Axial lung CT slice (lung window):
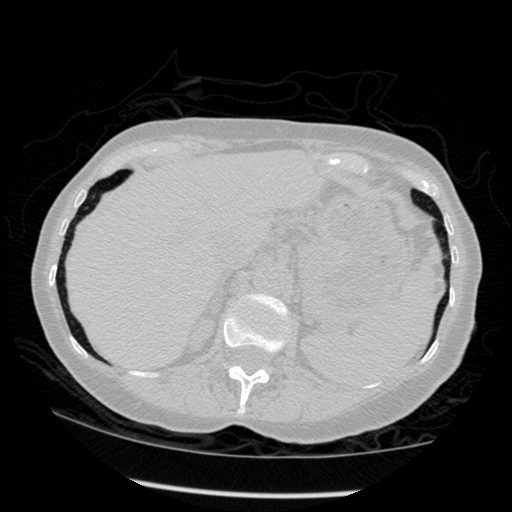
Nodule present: no